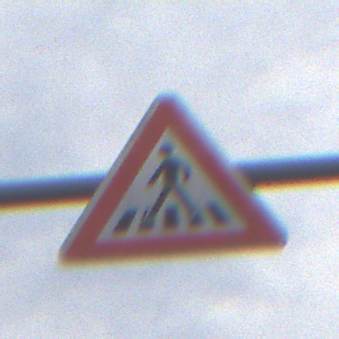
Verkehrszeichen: FussgaengerueberwegRechts
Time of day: Midday
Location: Outdoor (Nature)
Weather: PartlyCloudy
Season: NotSpecified
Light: Natural